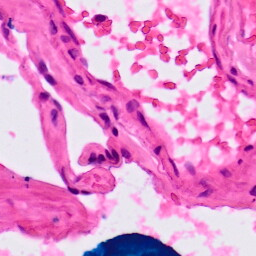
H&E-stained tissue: Lung